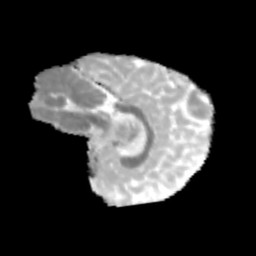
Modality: MD
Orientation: sagittal
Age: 9
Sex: female
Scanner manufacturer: siemens
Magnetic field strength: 3 T
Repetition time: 3.8 s
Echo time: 0.07 s